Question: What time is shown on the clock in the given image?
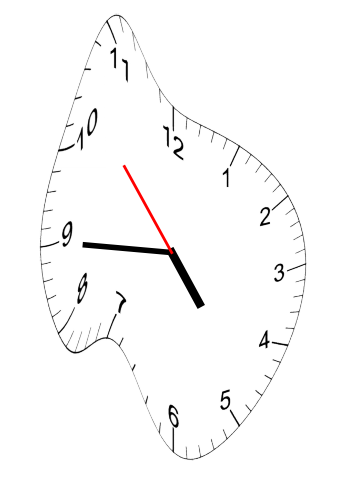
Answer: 04:44:53